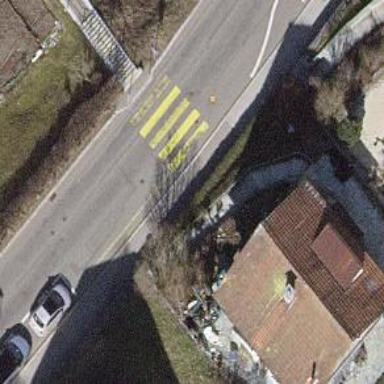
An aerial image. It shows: Uncontrolled zebra crossing with zebra markings.